Question: I'm trying to do some offscreen rendering onto a QImage (nothing special, just a few composited thumbnails) and am running into an issue where even new and supposedly blank QImages have some pretty serious noise:

The code to reproduce is fairly simple:
'''
QImage image = new QImage(
(int) b.width(), (int) b.height(),
QImage.Format.Format_ARGB32);
painter.drawImage(0, 0, image);
'''
('b' is just a 'QRectF' containing the bounds of the QGraphicsItem I'm painting onto)
Filling the new image doesn't seem to have any effect:
'''
QPainter p = new QPainter(image);
p.fillRect(b, QColor.transparent);
p.end();
'''
Filling it with any solid color (e.g. white) removes the noise, but unfortunately I need this particular image to be transparent. Is there some way to remove the noise?
I'm using Qt Jambi (4.7.1-beta) though I don't think that should make a huge difference.
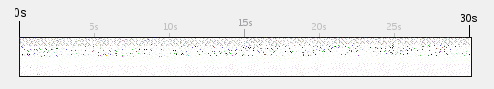
Answer: From the docs for <URL>:
> Warning: This will create a QImage with uninitialized data. Call
fill() to fill the image with an appropriate pixel value before
drawing onto it with QPainter.
So call 'QImage::fill(uint pixelValue)' on your image after constructing it.